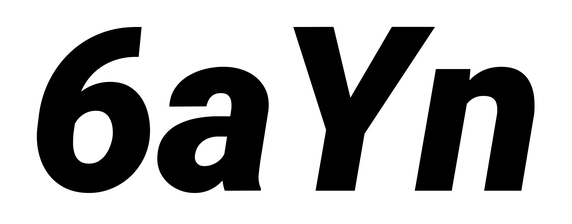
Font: Roboto-Italic_Black_Italic